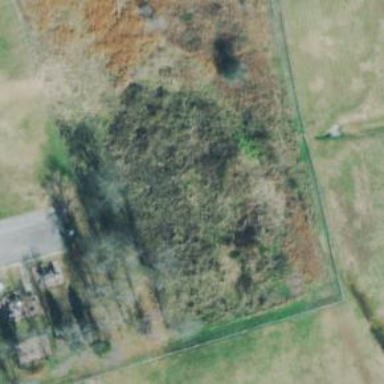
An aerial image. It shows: Disc golf tee area.